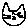
Label: cat